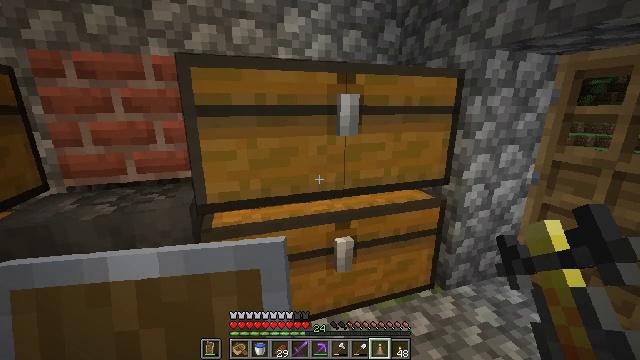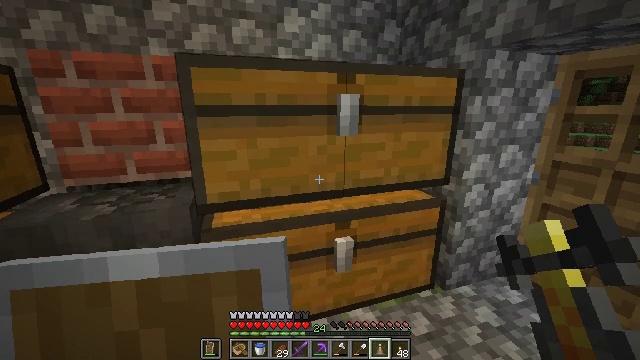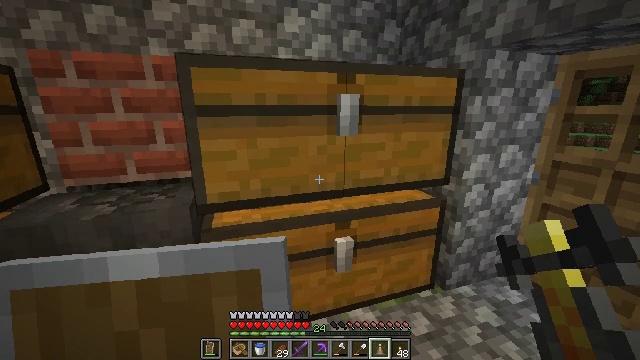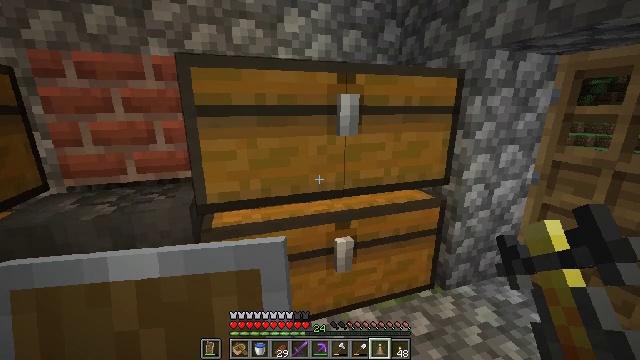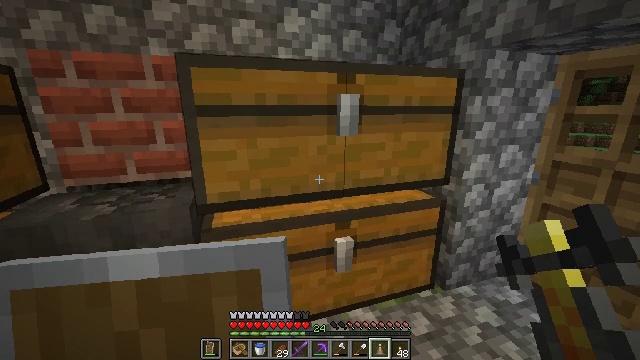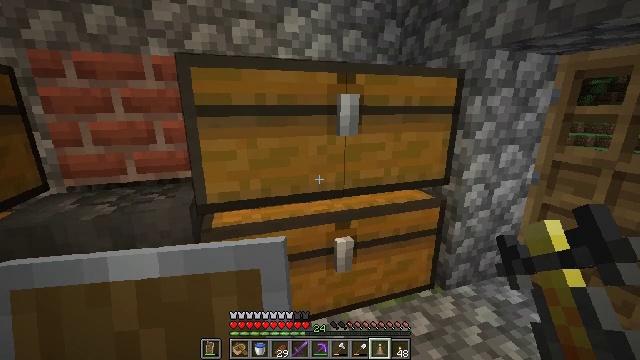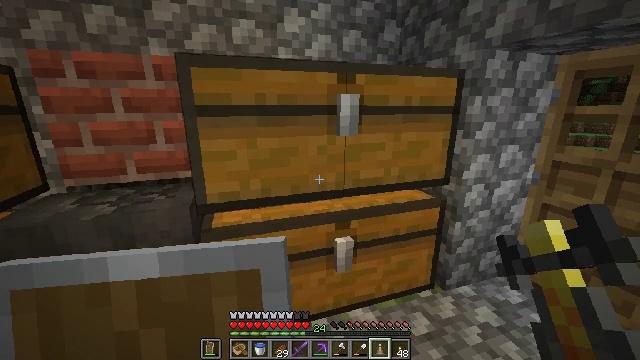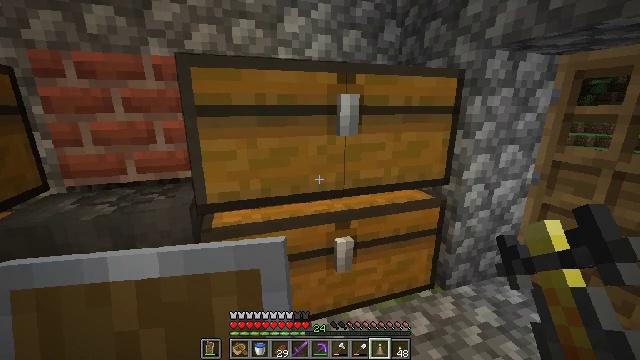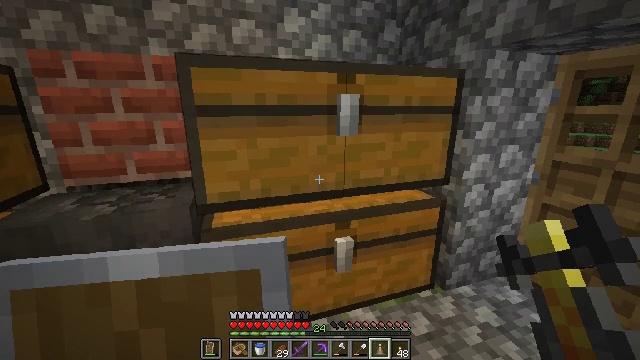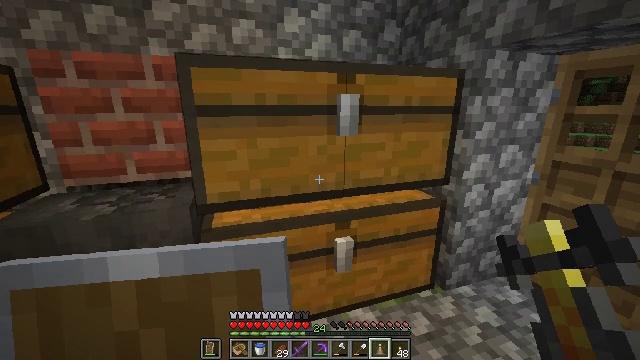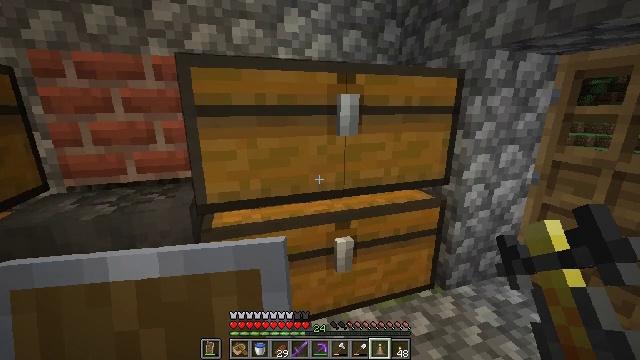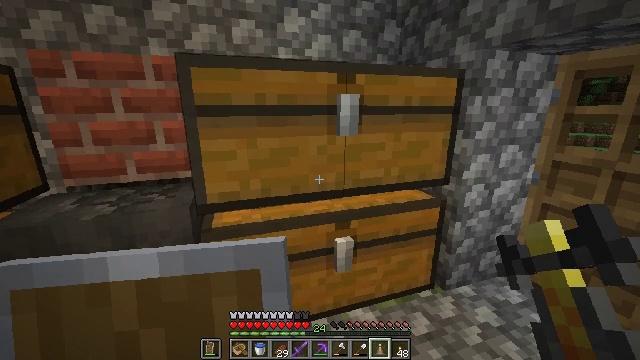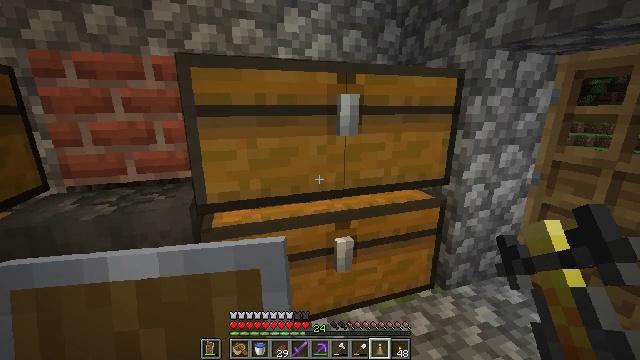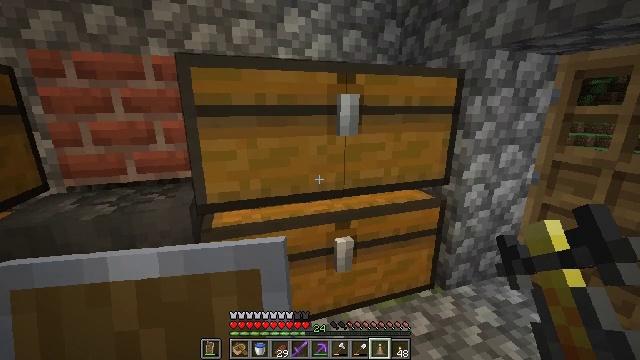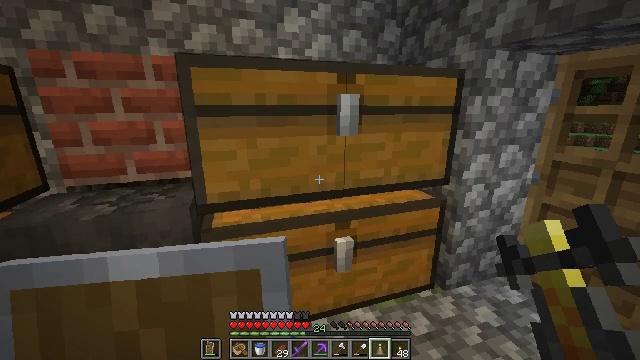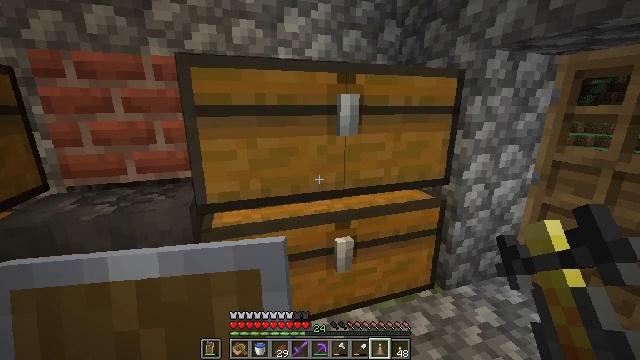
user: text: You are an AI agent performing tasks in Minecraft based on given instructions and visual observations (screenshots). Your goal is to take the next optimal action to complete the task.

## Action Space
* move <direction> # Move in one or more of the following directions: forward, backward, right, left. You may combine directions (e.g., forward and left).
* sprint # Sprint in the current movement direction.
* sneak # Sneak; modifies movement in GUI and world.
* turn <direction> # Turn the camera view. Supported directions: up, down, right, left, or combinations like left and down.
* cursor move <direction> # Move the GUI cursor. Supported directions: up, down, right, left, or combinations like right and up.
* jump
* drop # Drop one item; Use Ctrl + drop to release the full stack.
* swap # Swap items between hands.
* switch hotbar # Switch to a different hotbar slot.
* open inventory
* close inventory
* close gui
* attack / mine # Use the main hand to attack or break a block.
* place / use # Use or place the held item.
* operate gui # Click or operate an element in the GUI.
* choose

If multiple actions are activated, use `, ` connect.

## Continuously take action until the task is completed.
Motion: motion action
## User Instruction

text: Craft a fletching table at the crafting bench.
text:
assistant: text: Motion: no_op
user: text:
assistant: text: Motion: no_op
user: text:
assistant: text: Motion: no_op
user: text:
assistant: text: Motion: no_op
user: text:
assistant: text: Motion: no_op
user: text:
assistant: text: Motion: no_op
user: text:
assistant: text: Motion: no_op
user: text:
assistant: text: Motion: no_op
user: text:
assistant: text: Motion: no_op
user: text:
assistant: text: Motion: no_op
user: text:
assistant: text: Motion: no_op
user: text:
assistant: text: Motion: no_op
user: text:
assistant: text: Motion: no_op
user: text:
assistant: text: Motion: no_op
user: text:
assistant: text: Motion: no_op
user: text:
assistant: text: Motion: no_op
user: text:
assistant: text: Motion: no_op
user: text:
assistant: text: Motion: no_op
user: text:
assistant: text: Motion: no_op
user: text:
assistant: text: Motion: no_op
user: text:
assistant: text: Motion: no_op
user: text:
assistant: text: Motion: no_op
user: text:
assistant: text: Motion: no_op
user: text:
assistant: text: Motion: no_op
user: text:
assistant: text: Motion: no_op
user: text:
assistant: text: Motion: no_op
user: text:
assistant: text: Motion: no_op
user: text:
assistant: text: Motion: no_op
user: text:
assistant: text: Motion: no_op
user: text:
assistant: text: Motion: no_op